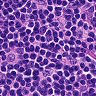
Metastatic tissue present: no